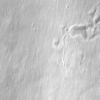
Label: not_dusty